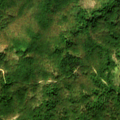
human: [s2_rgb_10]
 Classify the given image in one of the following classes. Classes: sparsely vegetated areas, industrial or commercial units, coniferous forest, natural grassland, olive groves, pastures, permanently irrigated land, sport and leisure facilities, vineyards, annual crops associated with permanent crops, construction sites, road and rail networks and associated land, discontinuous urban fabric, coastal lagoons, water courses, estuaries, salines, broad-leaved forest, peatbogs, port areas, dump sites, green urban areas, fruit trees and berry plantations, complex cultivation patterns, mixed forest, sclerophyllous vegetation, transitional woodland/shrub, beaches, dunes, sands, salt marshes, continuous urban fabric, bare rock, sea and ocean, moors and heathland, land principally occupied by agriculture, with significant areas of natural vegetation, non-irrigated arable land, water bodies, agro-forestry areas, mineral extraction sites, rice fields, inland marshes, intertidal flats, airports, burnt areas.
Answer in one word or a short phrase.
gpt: broad-leaved forest, transitional woodland/shrub